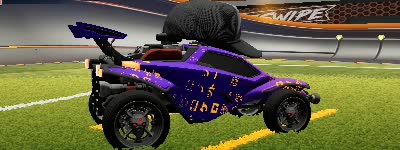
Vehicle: octane